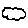
Label: cloud